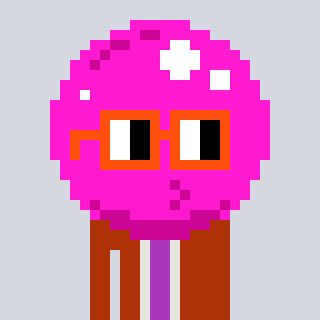
a pixel art character with square orange glasses, a bubblegum-shaped head and a hotbrown-colored body on a cool background